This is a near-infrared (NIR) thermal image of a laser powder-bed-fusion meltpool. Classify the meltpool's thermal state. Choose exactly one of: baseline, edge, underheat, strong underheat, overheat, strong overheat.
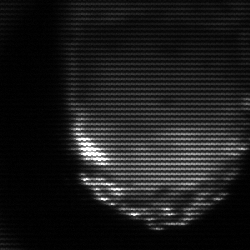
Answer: edge